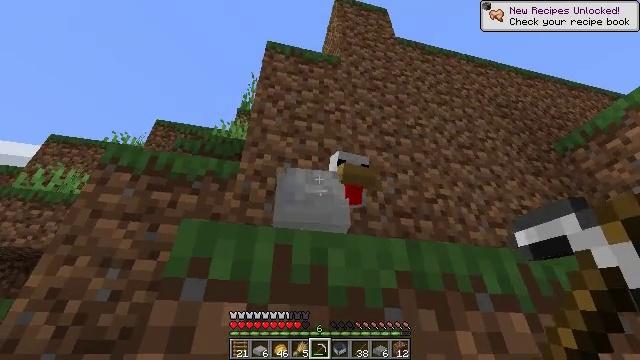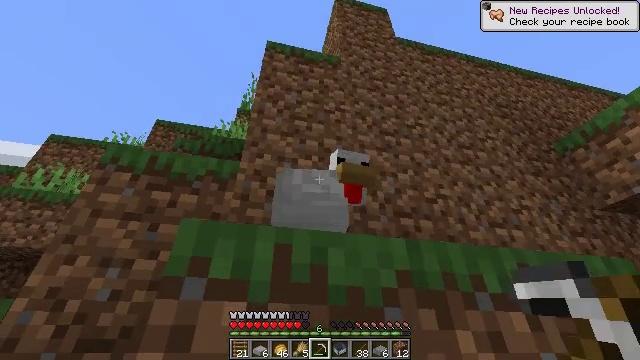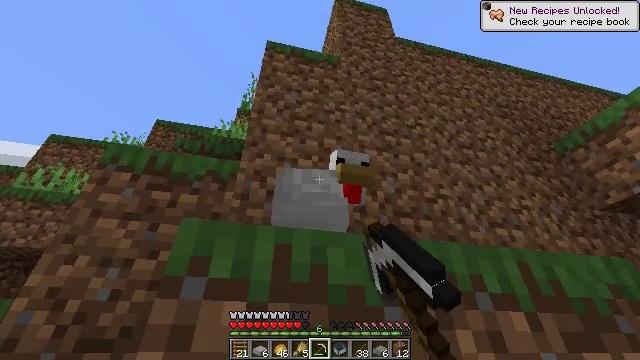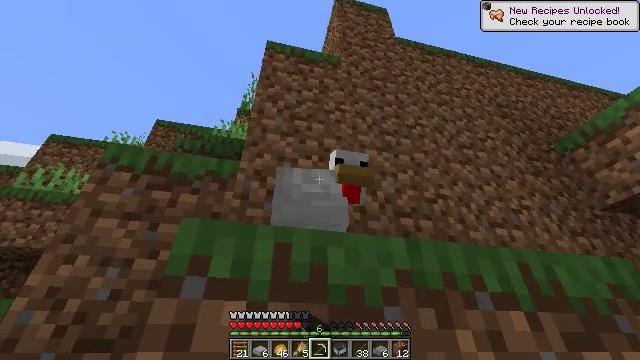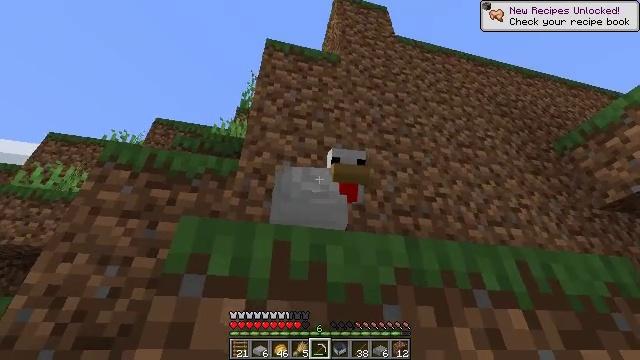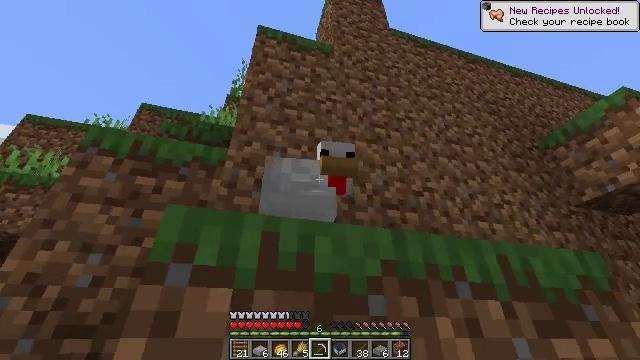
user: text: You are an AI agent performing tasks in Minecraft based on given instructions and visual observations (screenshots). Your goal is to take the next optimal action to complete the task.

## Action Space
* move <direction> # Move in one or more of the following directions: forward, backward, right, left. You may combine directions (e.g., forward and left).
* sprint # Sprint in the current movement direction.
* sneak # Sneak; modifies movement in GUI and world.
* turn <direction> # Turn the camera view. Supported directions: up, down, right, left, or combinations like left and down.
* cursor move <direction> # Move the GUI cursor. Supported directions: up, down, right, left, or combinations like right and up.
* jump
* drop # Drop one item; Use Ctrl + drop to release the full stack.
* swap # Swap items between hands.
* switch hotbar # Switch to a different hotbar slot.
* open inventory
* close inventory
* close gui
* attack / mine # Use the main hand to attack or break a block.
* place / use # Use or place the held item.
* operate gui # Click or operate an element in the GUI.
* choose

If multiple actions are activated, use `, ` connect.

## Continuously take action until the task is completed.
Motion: motion action
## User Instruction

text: Kill the chicken.
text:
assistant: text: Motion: attack / mine
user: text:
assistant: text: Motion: attack / mine
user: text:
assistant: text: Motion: attack / mine
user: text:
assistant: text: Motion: attack / mine
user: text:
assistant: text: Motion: turn right and down
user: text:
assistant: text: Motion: no_op